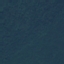
Label: Forest